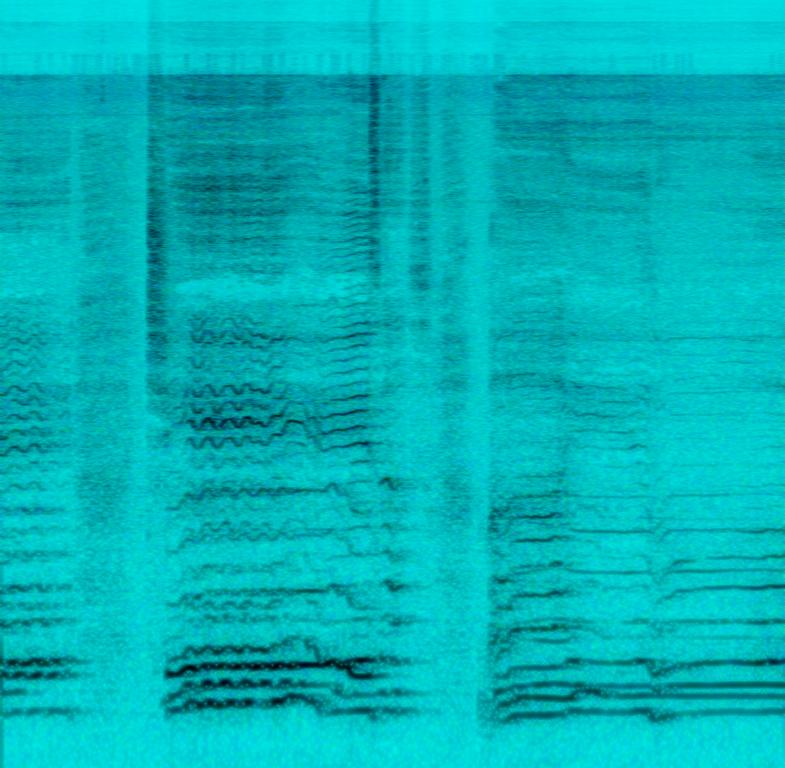
The low quality recording features a harmonizing female vocals singing. It sounds passionate, emotional and the recording is noisy and in mono.